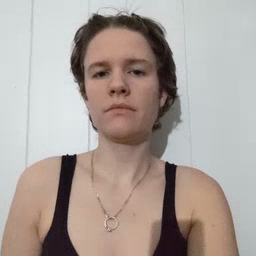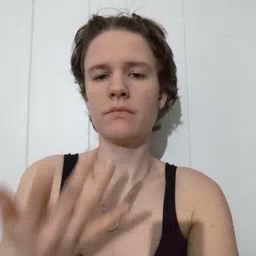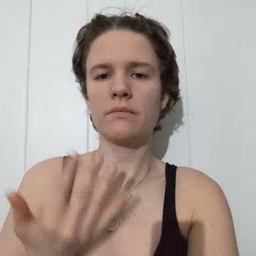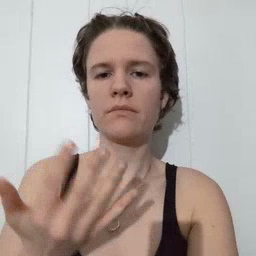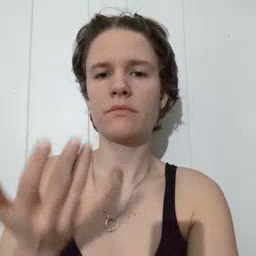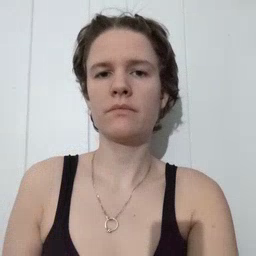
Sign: wait